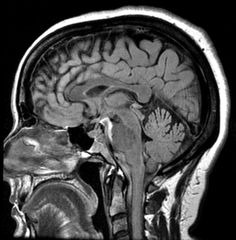
Label: notumor